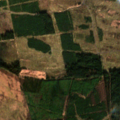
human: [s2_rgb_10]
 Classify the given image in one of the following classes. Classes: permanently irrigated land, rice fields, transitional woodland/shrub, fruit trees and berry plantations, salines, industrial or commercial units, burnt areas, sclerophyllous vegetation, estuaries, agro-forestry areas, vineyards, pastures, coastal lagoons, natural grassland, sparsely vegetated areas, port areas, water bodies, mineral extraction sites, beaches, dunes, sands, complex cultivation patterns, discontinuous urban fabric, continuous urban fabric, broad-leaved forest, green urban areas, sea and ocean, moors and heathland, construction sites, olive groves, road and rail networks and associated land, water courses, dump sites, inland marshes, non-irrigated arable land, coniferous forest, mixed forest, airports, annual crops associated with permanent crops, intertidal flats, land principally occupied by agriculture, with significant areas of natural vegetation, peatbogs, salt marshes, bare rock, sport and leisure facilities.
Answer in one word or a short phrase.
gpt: coniferous forest, transitional woodland/shrub, peatbogs